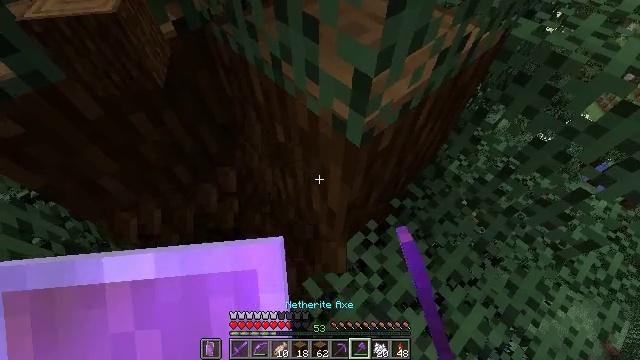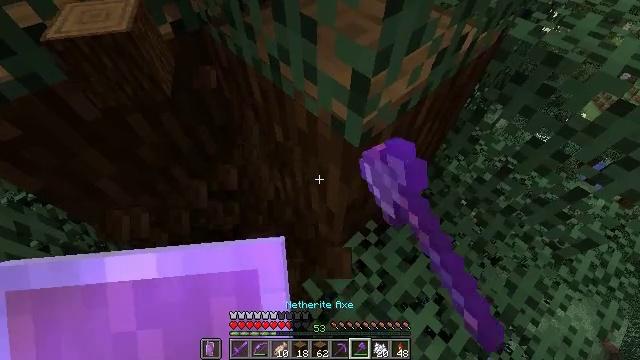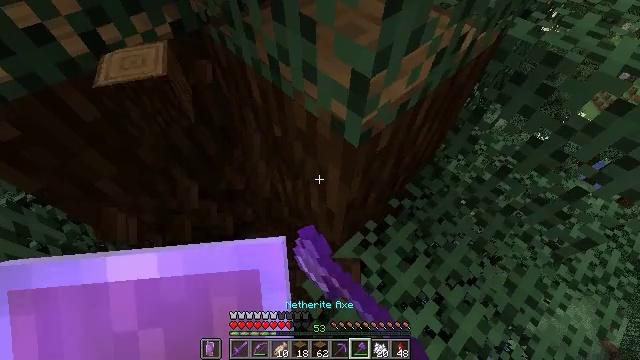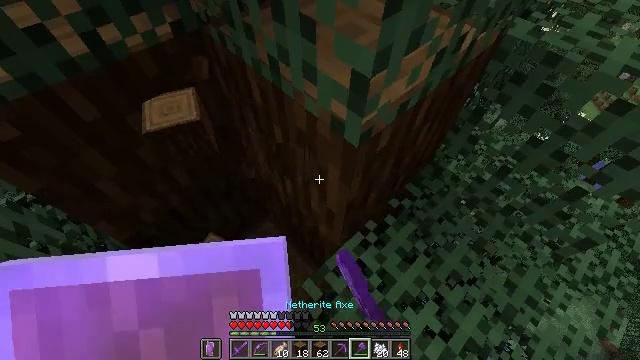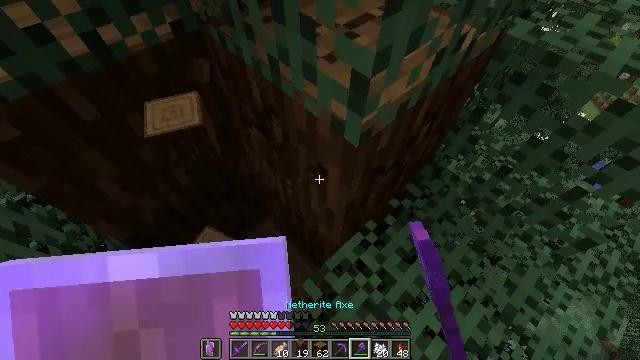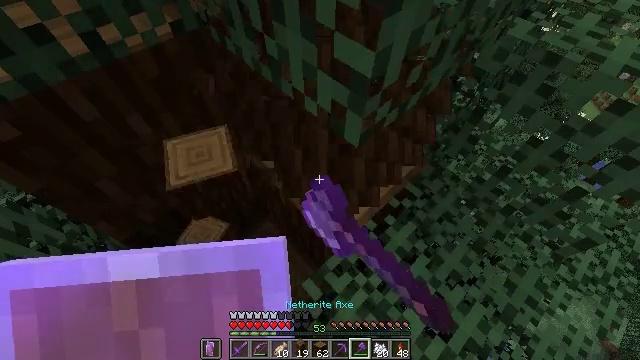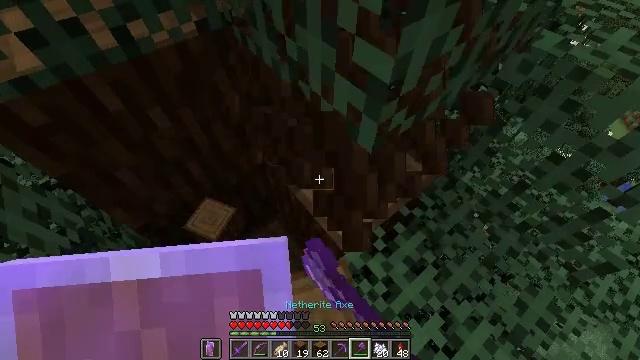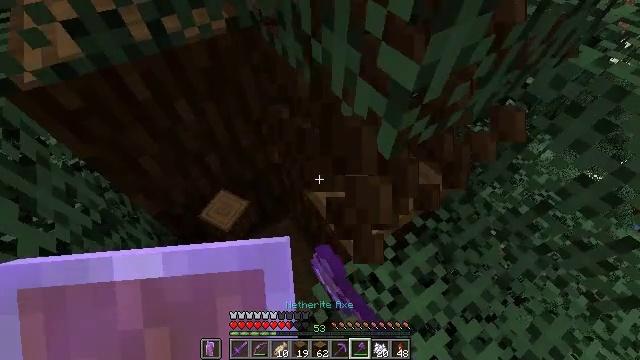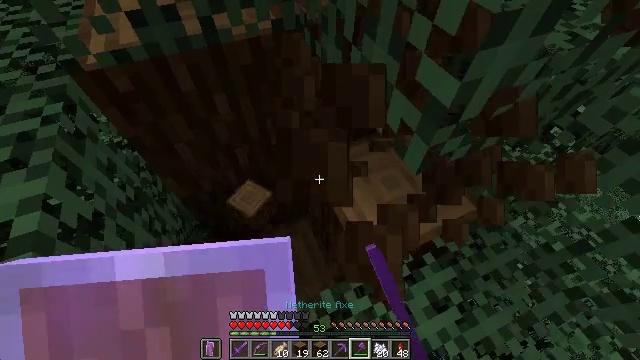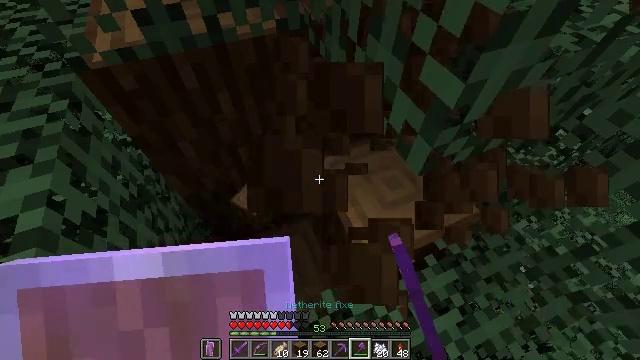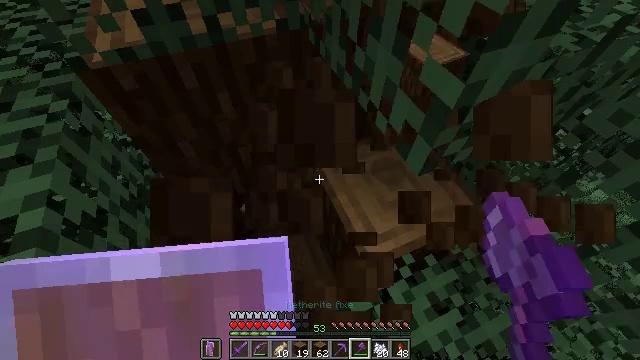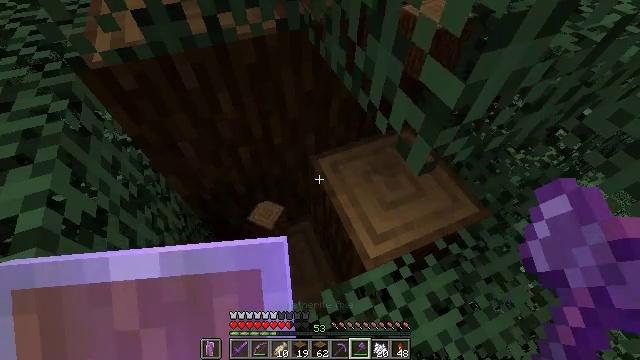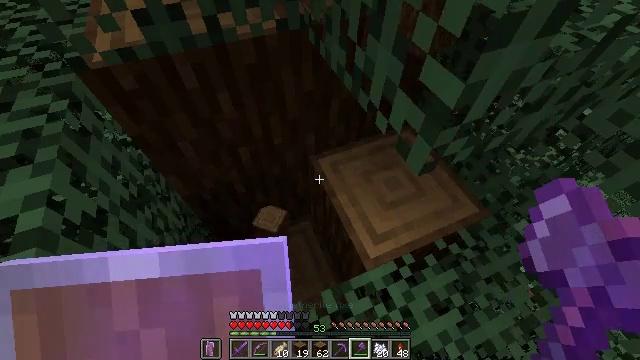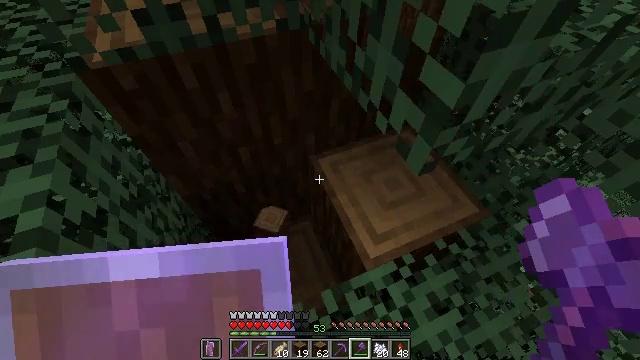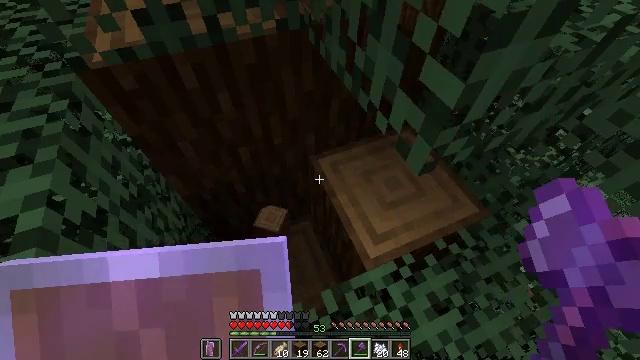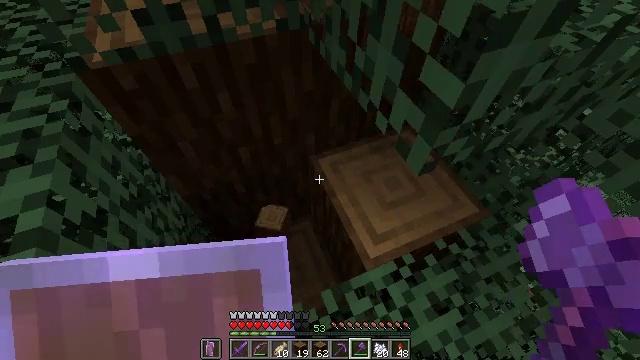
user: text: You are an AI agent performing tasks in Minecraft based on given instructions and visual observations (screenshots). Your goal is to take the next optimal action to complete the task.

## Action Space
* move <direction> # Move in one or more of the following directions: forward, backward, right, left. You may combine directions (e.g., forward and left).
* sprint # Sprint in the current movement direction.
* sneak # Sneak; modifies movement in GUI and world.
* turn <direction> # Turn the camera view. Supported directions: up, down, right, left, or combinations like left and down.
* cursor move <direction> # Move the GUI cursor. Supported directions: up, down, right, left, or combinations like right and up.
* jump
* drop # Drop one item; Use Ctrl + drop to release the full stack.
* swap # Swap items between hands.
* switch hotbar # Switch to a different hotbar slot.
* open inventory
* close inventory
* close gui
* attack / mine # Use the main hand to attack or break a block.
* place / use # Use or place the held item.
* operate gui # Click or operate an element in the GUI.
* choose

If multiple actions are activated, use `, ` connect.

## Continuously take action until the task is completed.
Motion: motion action
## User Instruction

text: Break the spruce log from the tree.
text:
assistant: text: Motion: attack / mine
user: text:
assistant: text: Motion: attack / mine
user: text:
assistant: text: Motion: attack / mine
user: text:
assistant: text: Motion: attack / mine
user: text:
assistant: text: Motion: attack / mine
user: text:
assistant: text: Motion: turn left
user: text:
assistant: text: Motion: turn left
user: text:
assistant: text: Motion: turn left and up
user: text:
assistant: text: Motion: no_op
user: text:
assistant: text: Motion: no_op
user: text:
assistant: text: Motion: no_op
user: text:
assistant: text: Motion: no_op
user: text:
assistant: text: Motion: no_op
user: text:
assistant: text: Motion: no_op
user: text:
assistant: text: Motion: no_op
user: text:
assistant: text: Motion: move forward
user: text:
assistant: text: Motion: move forward
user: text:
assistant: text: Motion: move forward
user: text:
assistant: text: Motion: no_op
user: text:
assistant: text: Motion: no_op
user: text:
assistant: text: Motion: turn left
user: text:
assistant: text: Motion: no_op
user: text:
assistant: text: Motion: no_op
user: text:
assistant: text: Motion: no_op
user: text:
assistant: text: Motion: no_op
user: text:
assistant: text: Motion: turn left and up
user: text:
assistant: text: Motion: move forward, turn left and up
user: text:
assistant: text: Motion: move forward, turn up
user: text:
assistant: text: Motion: move forward, turn left and up
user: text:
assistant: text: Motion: move forward, turn left and up